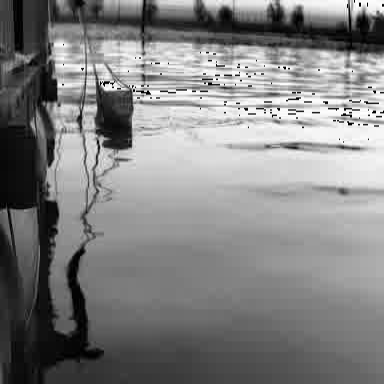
There is a fishing_boat in the infrared image.